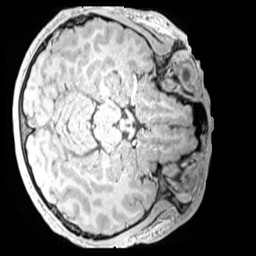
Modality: MP2RAGE
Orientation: axial
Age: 12
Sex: male
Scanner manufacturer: siemens
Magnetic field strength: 3 T
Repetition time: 4 s
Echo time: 0.00299 s